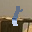
Label: 1